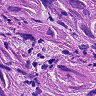
Metastatic tissue present: yes